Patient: sex M, age 48
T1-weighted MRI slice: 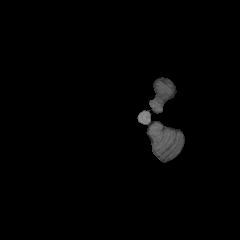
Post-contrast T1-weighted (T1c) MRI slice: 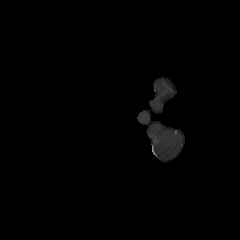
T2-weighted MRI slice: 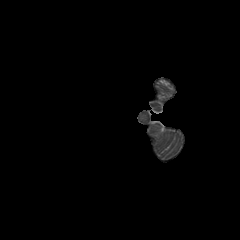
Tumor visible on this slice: no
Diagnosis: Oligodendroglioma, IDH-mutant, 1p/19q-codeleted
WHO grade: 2